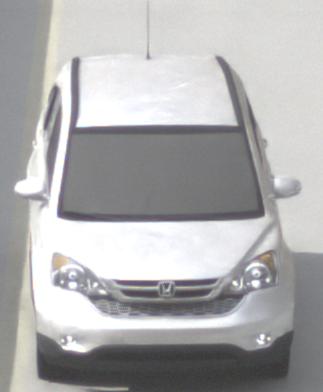
Make: Honda
Model: CR-V
Detailed model: CR-V (III) (04/10 - 10/12)
Model produced from: 2010
Model produced until: 2012
Doors: 5
Color: white
Road condition: dry road
Daytime: morning or afternoon
Contrast: low contrast